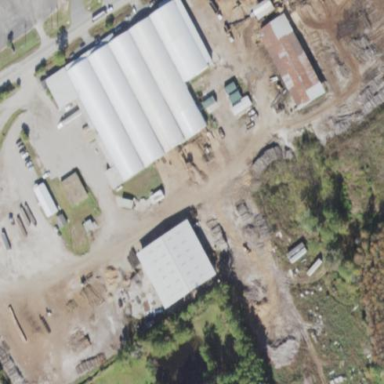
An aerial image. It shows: Industrial area that houses sawmill.